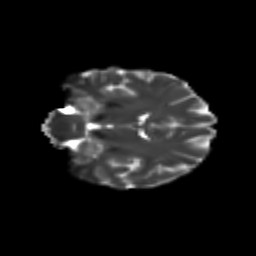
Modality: T2w
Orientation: coronal
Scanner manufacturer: siemens
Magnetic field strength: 3 T
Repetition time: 9.2 s
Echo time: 0.084 s